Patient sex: F
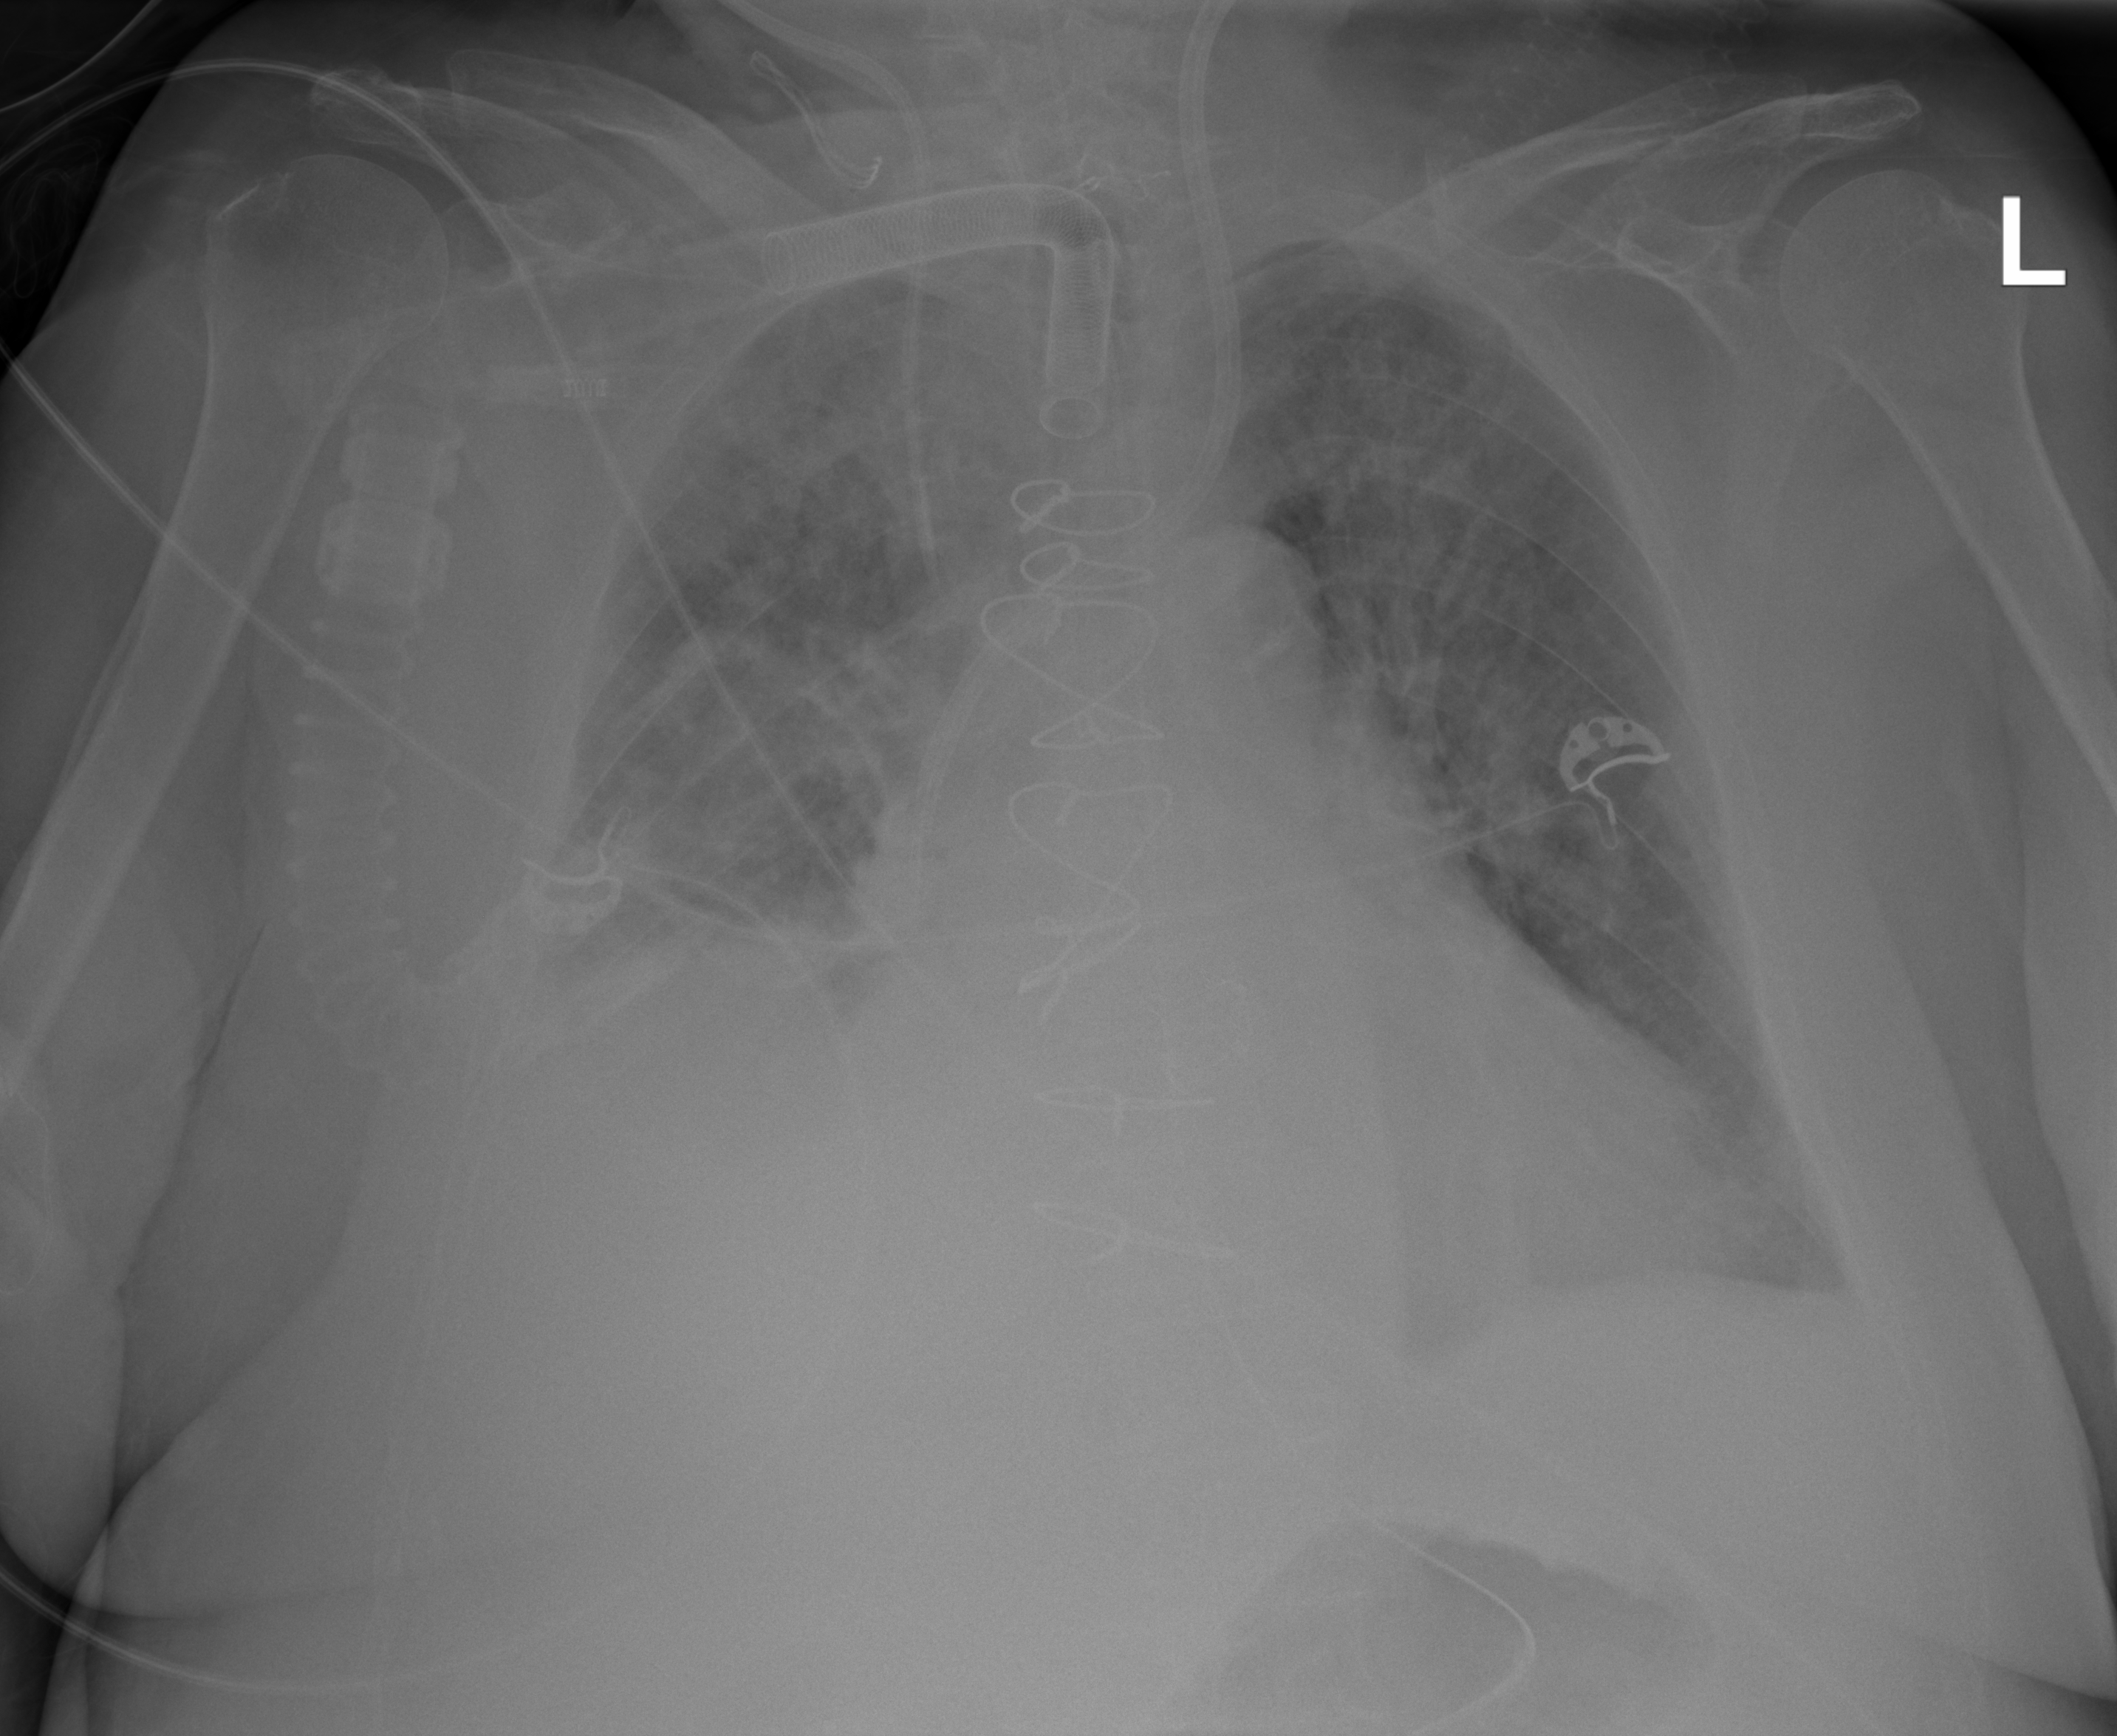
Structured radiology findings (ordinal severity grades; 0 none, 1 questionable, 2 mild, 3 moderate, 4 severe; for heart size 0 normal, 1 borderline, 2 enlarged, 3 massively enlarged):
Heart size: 2
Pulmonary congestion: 3
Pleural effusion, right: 3
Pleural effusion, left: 2
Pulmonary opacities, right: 3
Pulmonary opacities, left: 2
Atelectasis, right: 3
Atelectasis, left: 2